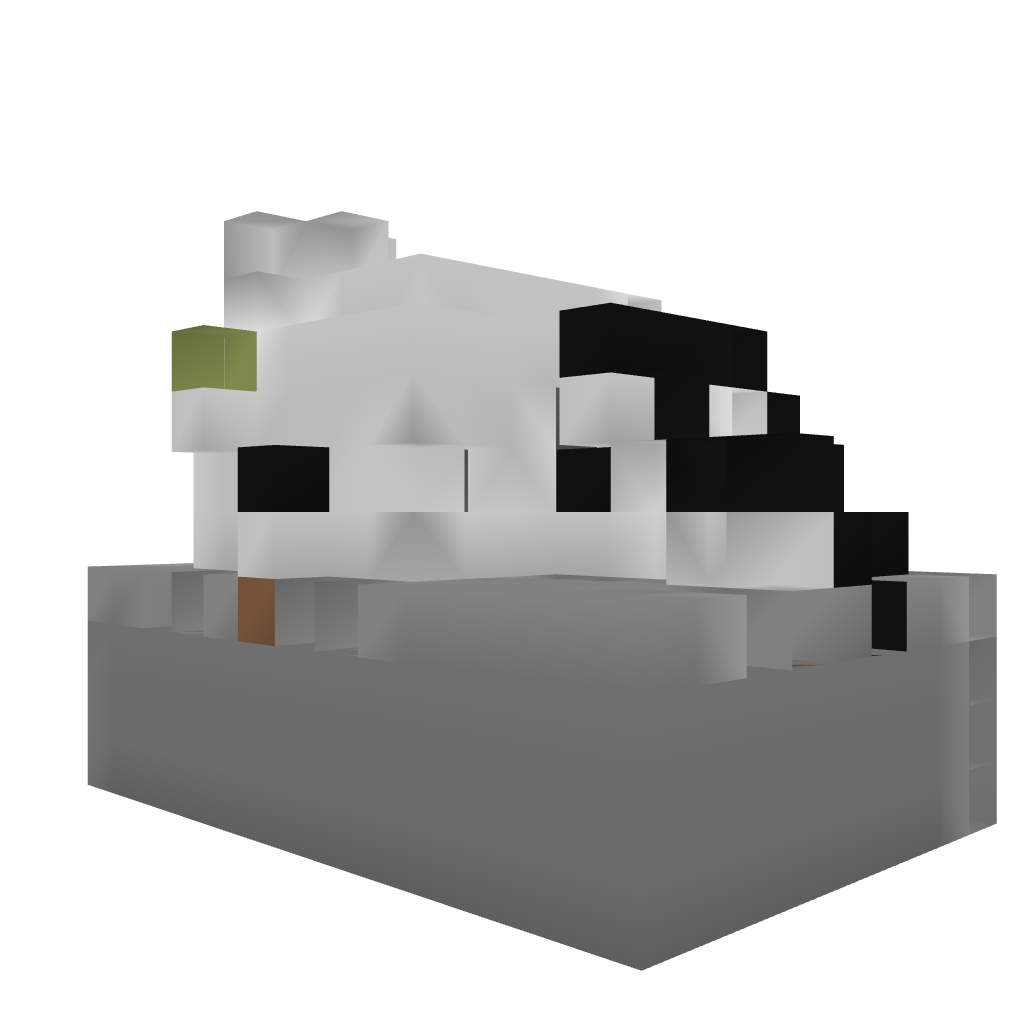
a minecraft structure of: Modern bathroom 2.0